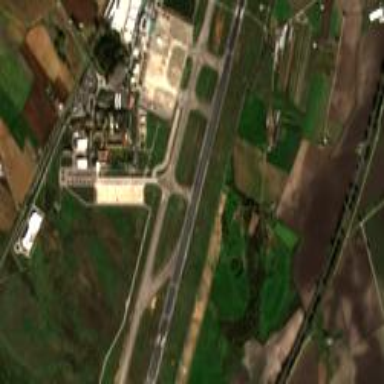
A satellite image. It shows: International public aerodrome (airport).